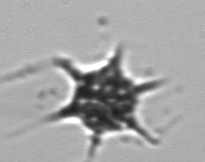
Label: Dictyocha